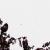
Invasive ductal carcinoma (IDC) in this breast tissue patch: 0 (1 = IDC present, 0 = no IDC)